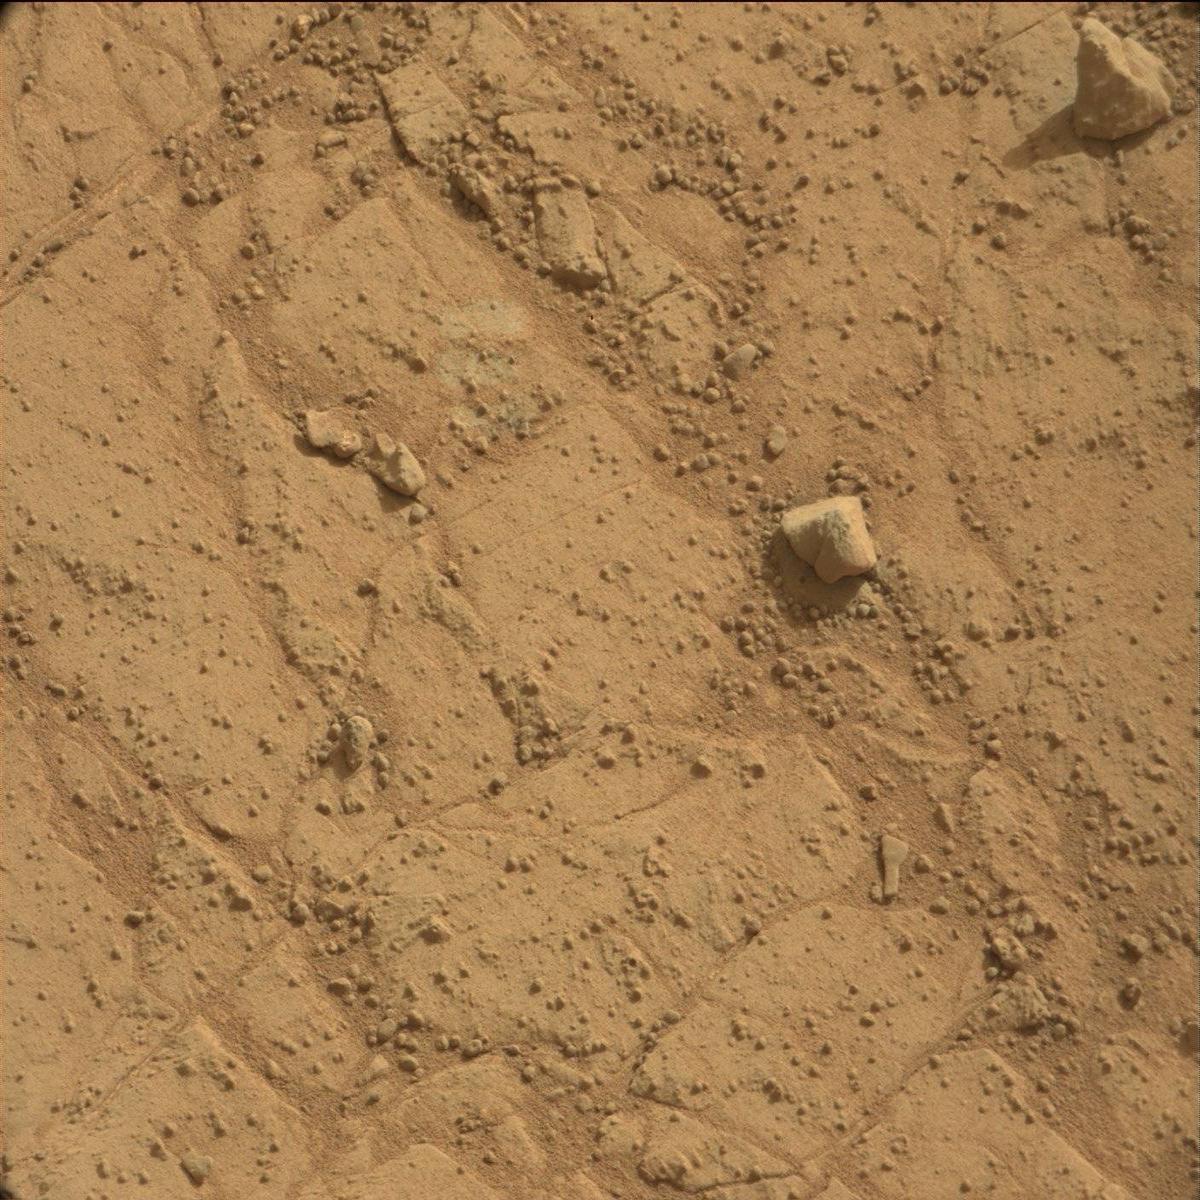
Terrain classes present: Bedrock, Rock, Sand / Soil